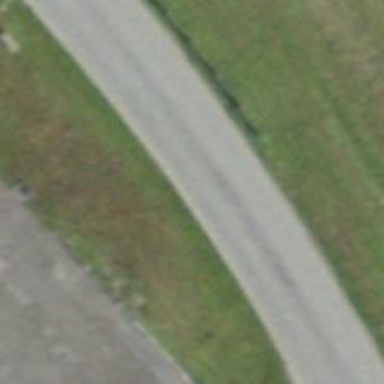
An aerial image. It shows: Asphalt tertiary road without sidewalk.